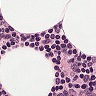
Metastatic tissue present: no